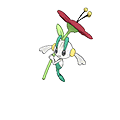
Pok\u00e9mon: floette